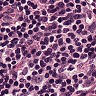
Metastatic tissue present: no